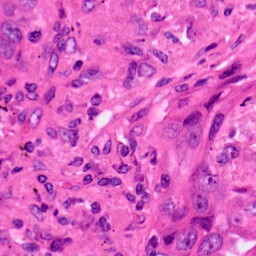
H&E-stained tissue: Lung